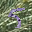
Label: 5